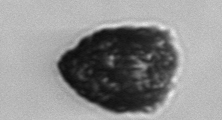
Label: Stenosemella_pacifica